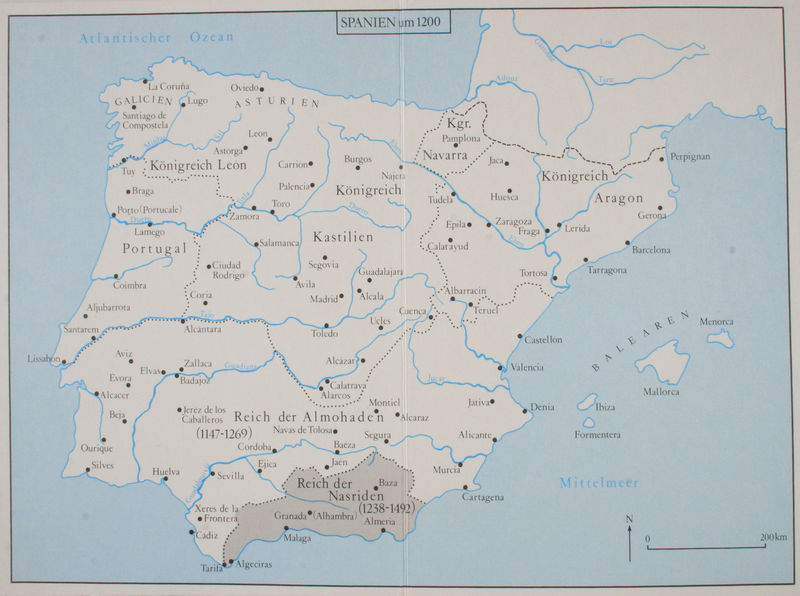
Titel: Übersichtskarte von Spanien um 1200
Standort: (Seriendruck)
Schlagwörter: blau, meer, wasser, weiß, frankreich, grau, geschichte, rahmen, reiche, erde, insel, land, spanien, küste, grafik, graphik, atlantik, zahlen, ziffern, ozean, dunkelgrau, druck, seite, namen, karte, hellgrau, mittelalter, landkarte, städte, pfeil, islam, flüsse, inseln, orte, mittelmeer, europa, historisch, maßstab, halbinsel, königreich, blaue, atlas, jahreszahlen, portugal, madrid, königreiche, kastilien, nordpfeil, städtenamen, aragon, leon, iberia, iberische halbinsel, ozeane, navarra, fjhj,hu, dfhdtrh, atantik, 1200, nasriden, almohaden, sarrazenen, balearen, iberien, reconquista, hispanien, asturien